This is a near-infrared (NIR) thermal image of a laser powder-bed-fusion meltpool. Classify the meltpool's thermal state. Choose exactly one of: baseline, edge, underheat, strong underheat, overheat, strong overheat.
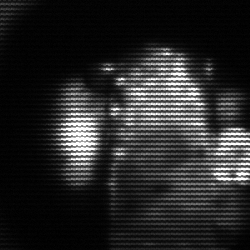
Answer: strong underheat